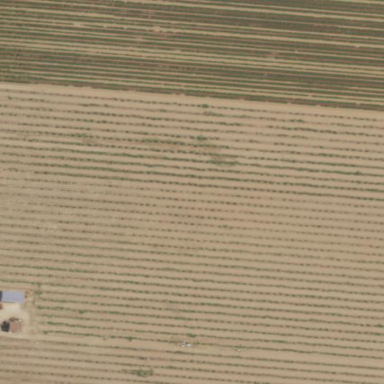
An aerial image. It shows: Vineyard with grape crops.